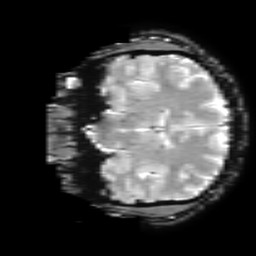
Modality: T2starw
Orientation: coronal
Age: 26
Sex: male
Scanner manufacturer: ge
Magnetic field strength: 3 T
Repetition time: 0.65 s
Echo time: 0.02 s